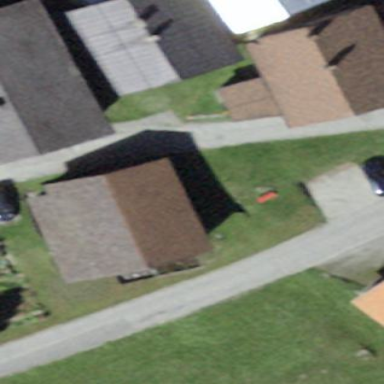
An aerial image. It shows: Shed.